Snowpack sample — Buffalo Mountain, Silverthorne, Colorado, USA (2/22/26, 2:02 PM MST)
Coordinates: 39.622, -106.113
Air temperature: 33 °F
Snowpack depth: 63 cm
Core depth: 20 cm
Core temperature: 24.8 °F
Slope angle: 11°, slope face: 116°
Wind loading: low
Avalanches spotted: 0
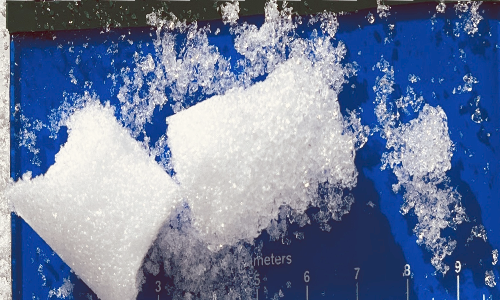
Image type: core
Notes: In a firebreak similar to site 1, minimal wind loading with no spotted avalanches (not many faces in view though)